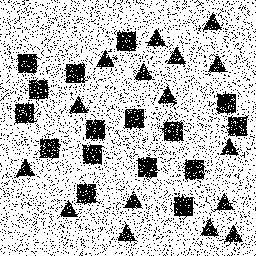
Squares: 16
Triangles: 16
Stars: 0
Total shapes: 32